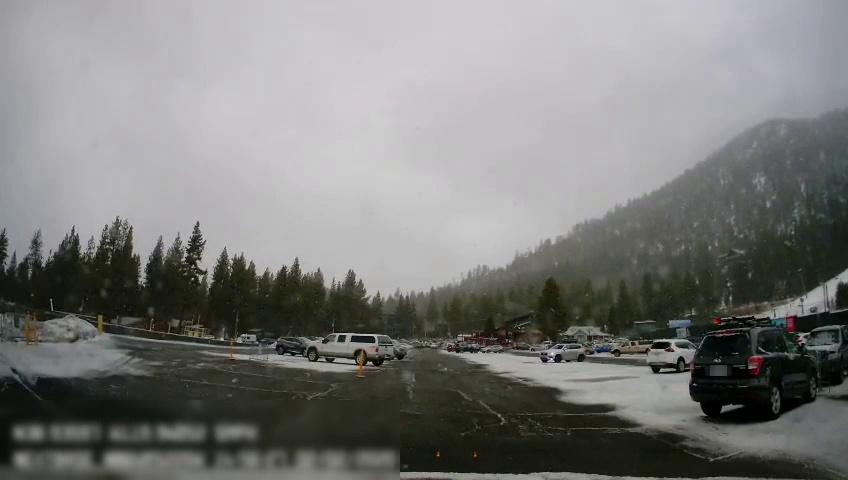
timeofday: Day
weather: Snowy
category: Vehicles | Truck
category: Vehicles | Car
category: Vehicles | SUV
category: Vehicles | SUV
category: Vehicles | SUV
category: Vehicles | Truck
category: Vehicles | Car
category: Vehicles | Truck
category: Vehicles | Car
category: Vehicles | SUV
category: Drivable Space